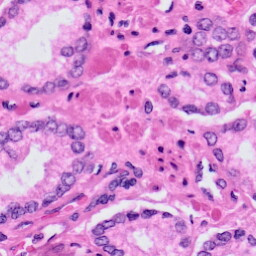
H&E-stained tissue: Prostate